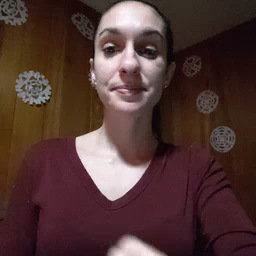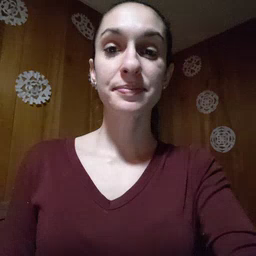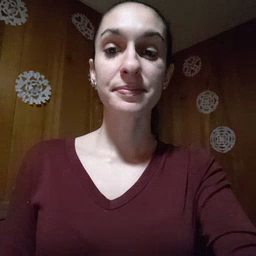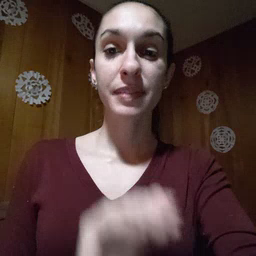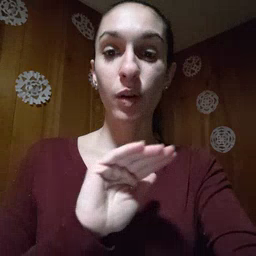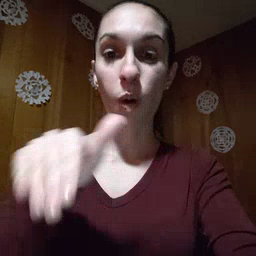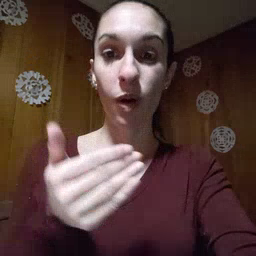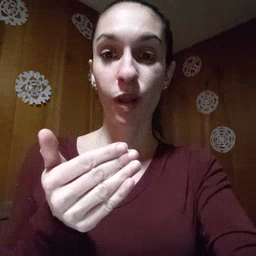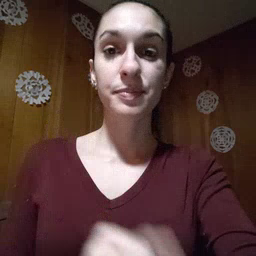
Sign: all